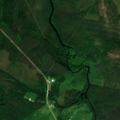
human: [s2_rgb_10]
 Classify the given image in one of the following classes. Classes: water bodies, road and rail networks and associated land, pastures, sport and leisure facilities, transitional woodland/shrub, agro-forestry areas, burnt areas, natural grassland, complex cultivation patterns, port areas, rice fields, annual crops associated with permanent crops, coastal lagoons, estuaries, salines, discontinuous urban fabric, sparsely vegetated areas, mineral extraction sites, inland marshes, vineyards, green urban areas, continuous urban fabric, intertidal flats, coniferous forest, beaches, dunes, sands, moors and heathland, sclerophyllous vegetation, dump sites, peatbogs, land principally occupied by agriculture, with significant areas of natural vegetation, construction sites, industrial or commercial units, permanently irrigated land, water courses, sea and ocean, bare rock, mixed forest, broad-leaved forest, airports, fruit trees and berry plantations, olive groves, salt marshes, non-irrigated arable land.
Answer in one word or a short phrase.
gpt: land principally occupied by agriculture, with significant areas of natural vegetation, coniferous forest, mixed forest, transitional woodland/shrub